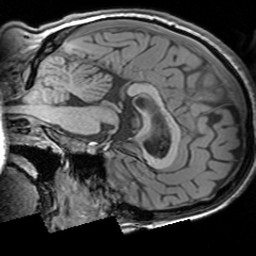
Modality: T1w
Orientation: sagittal
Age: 25
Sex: female
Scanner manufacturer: siemens
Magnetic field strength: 3 T
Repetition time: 1.63 s
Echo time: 0.00311 s